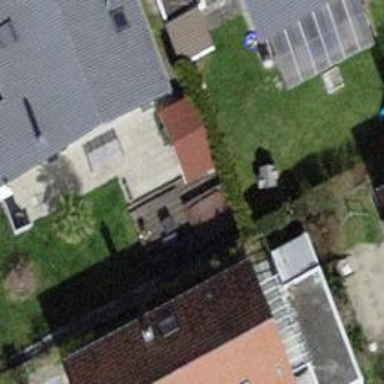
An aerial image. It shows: Building with tile roof.